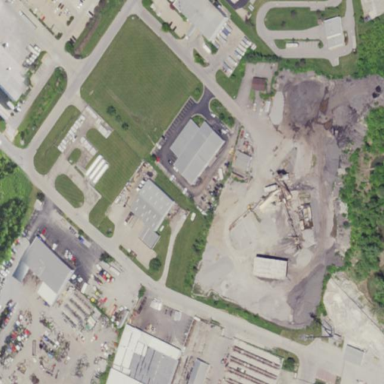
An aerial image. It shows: Industrial area.